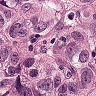
Metastatic tissue present: yes